Question: I am incredibly confused by the whole "window" verses "listbox" thing in the WIN32 API. I am simply trying to create a window as a "listbox" and add elements to it. My end goal will be a listbox similar to the on here: <URL>

I start by create a window with a listbox like so:
'''
hDlg = CreateWindowExA(
WS_EX_CLIENTEDGE,
"ListBox",
"The title of my window",
WS_OVERLAPPEDWINDOW,
CW_USEDEFAULT, CW_USEDEFAULT, 240, 120,
NULL, NULL, hInstance, NULL);
'''
But from what I understand, 'hDlg' now points to the entire window and not the listbox.
Ideally I want to be able to add items to the listbox similar to this:
'''
int pos = (int)SendMessage(hwndList, LB_ADDSTRING, 0,
(LPARAM) "Test Item1");
'''
However I cannot get the handle of the list in the same way as the tutorial because they use this line:
'''
HWND hwndList = GetDlgItem(hDlg, IDC_LISTBOX_EXAMPLE);
'''
but 'IDC_LISTBOX_EXAMPLE' throws a compilation error because it isn't included anywhere. And for the life of me, I cannot google a correct result for the second parameter 'int nIDDlgItem'.
Can someone please explain to me how I can find the value 'GetDlgItem()' or otherwise find a handle to my listbox from 'CreateWindowExA()'?
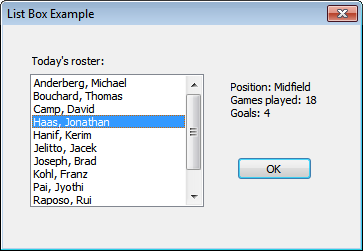
Answer: The problem is that you're using the predefined 'ListBox' window class to create a top-level window.
'''
hDlg = CreateWindowExA(WS_EX_CLIENTEDGE, "ListBox", ...
'''
This is creating a listbox control. The second parameter to 'CreateWindowEx' specifies the - this tells the system what type of window you want to create. Since you're passing '"ListBox"' for that value, it will be creating an instance of the 'ListBox' class.
The trouble is that you're creating that window to be a top-level window. 'WS_OVERLAPPEDWINDOW' is a window style used for top-level windows (i.e. the one titled "List Box Example" in the above screenshot). Child windows, such as the listbox control, need to have the 'WS_CHILD' style set.
What you really need to do is use 'RegisterClass' to register your own window class for the top-level window. You would use this class name when calling 'CreateWindowEx' to create the main window, and create the various controls as children of that window.